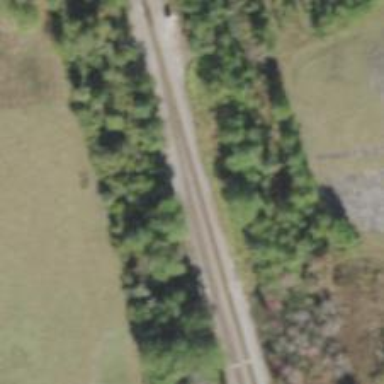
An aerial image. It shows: Site related to railway infrastructure.